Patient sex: M
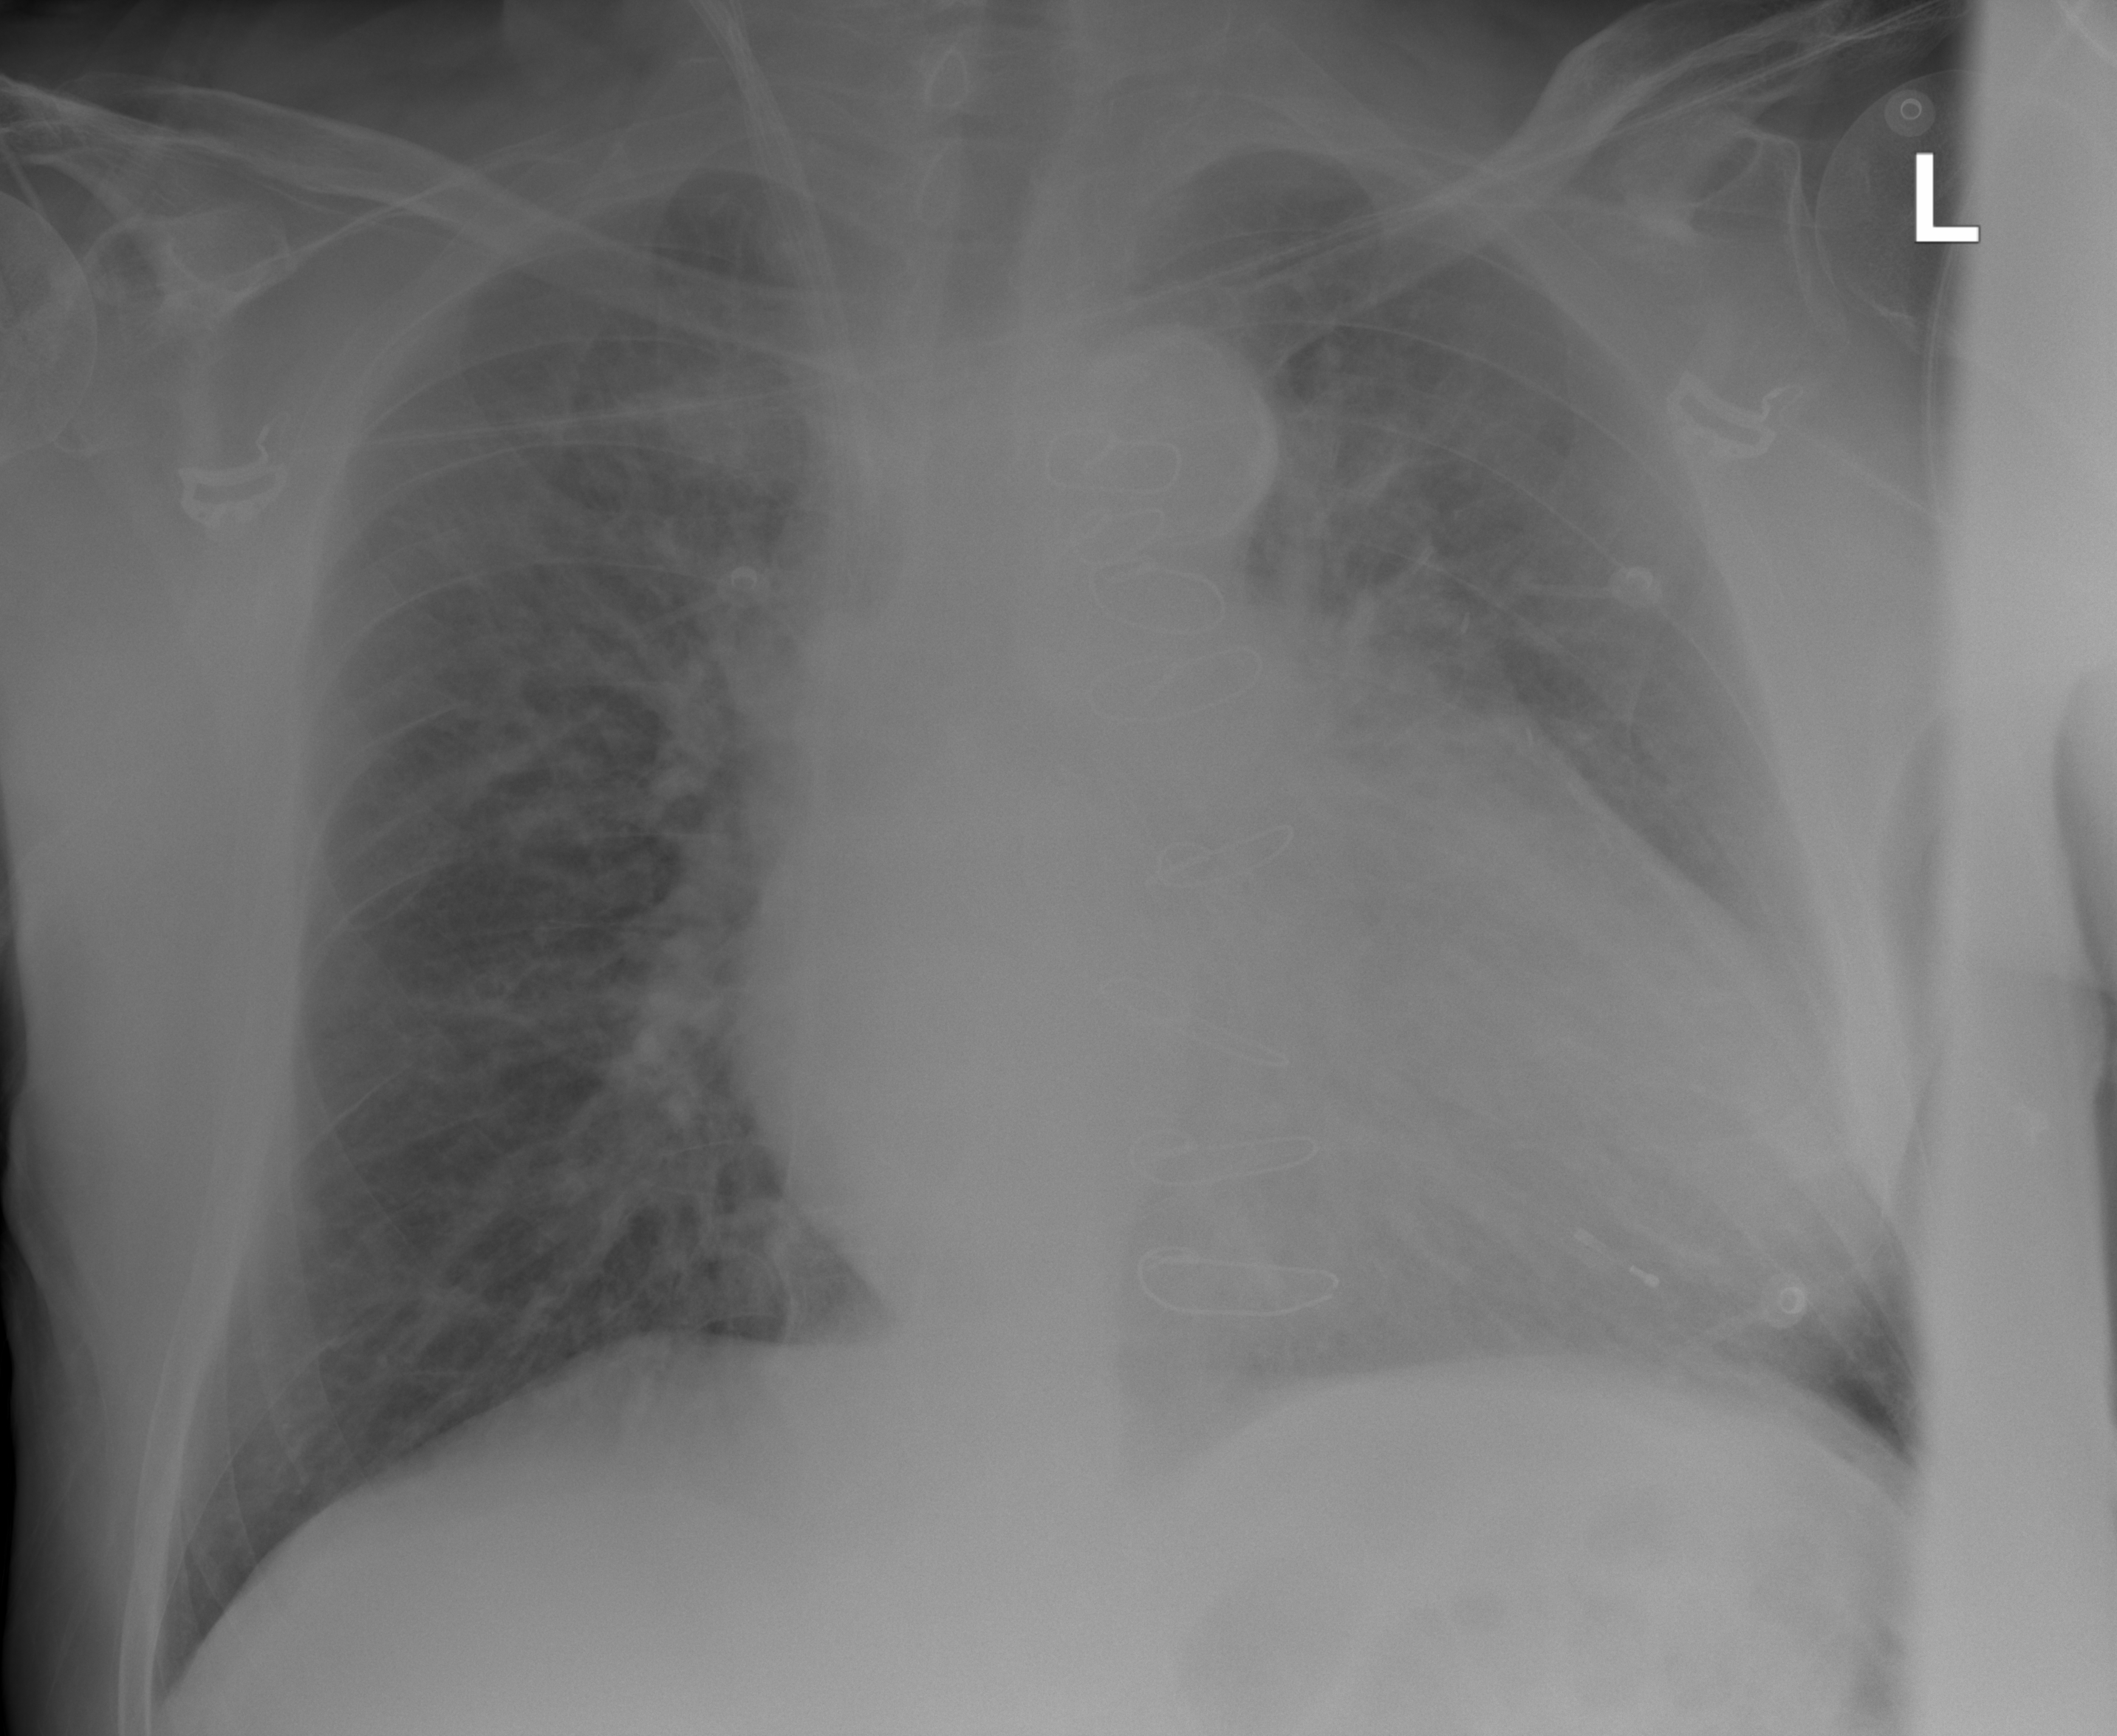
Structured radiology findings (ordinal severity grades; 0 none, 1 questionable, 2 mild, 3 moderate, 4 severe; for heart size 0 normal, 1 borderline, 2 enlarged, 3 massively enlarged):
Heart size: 3
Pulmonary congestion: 3
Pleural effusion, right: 0
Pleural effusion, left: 0
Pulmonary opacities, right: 0
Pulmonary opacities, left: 0
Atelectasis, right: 0
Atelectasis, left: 0